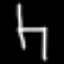
Label: chair